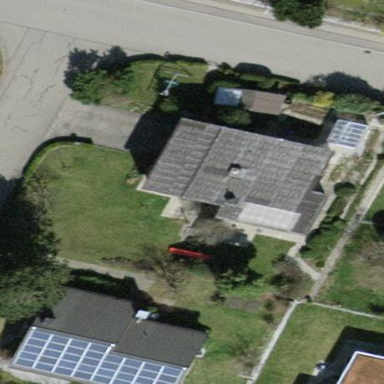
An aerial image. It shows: Detached building with gabled roof.